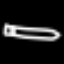
Label: pencil